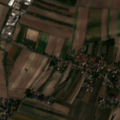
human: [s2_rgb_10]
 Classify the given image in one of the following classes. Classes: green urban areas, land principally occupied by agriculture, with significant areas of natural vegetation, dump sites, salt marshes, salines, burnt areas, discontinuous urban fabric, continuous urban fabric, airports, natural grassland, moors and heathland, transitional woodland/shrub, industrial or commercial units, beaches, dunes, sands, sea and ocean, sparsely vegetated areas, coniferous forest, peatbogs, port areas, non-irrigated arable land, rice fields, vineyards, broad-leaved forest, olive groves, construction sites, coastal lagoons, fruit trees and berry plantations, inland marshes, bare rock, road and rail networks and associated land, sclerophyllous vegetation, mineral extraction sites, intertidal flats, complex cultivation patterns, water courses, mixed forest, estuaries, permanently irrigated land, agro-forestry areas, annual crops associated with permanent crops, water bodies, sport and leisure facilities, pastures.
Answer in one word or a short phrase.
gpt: discontinuous urban fabric, non-irrigated arable land, vineyards, complex cultivation patterns